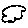
Label: cloud